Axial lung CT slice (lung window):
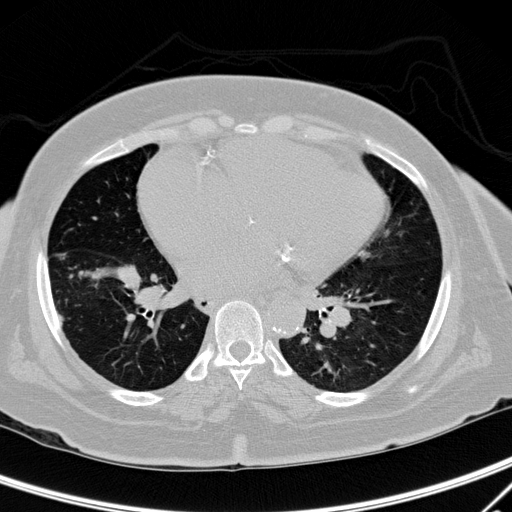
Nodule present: yes
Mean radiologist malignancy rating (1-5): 2.667